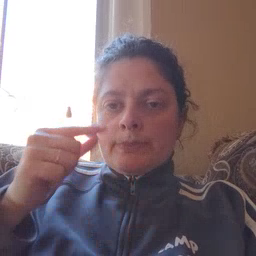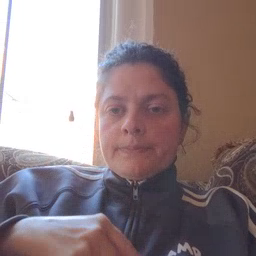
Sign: green